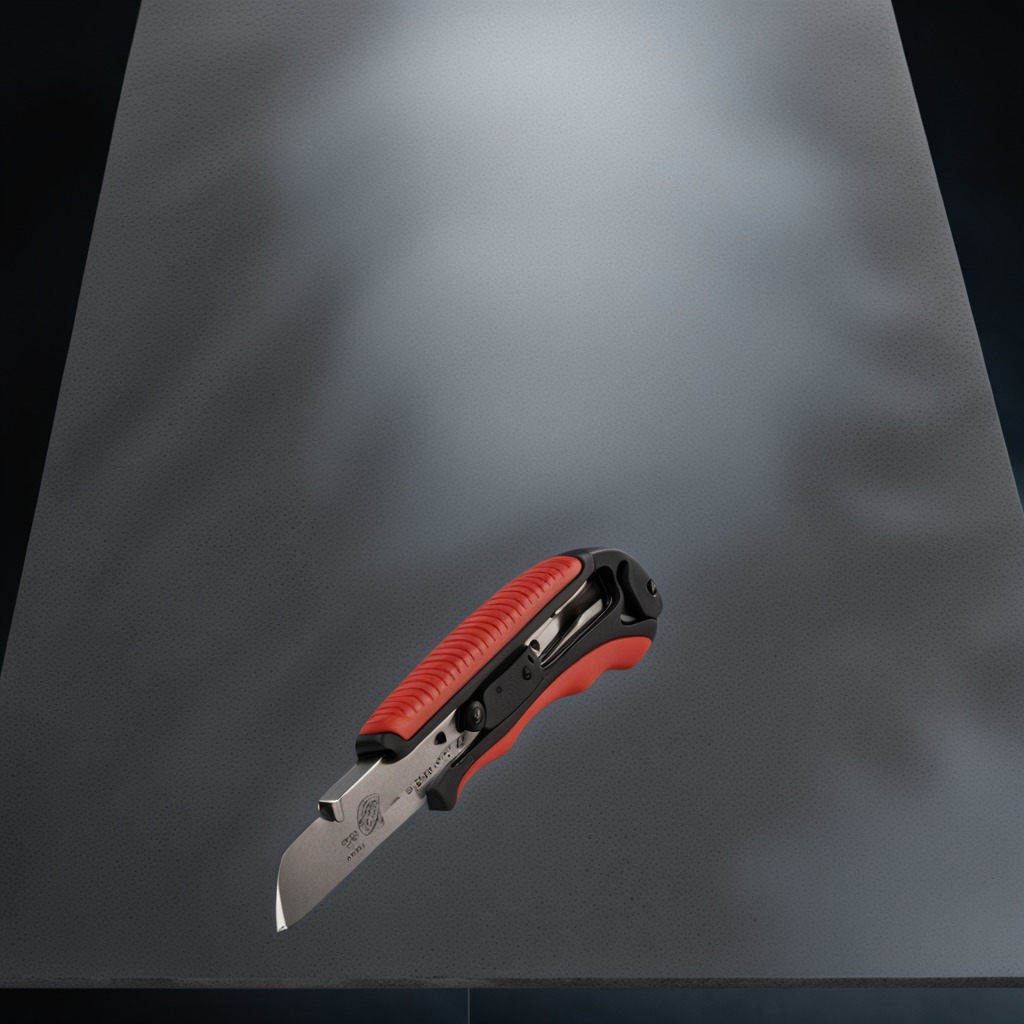
A utility knife lies on the clean granite table inside a workshop at night dim ambient light soft shadows worn but